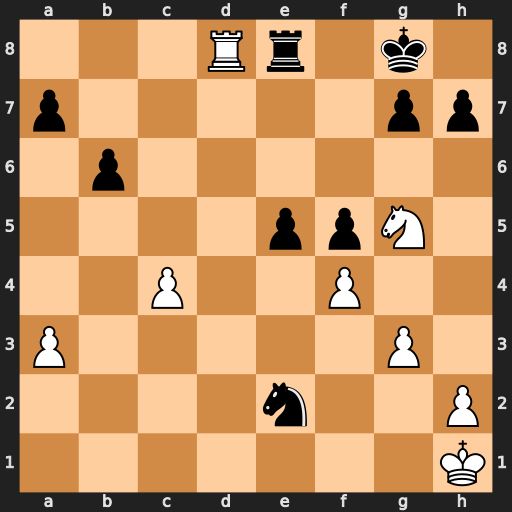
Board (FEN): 3Rr1k1/p5pp/1p6/4ppN1/2P2P2/P5P1/4n2P/7K
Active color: w
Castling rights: -
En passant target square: -
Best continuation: Rxe8#